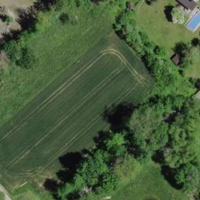
EUNIS habitat code: 25
Species observed at this site:
Allium paradoxum